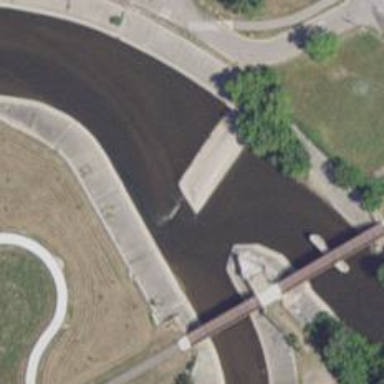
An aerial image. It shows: Weir along the waterway.